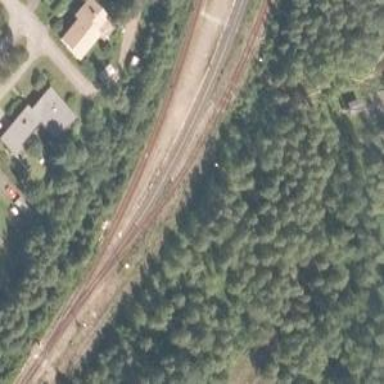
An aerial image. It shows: Railway signal.